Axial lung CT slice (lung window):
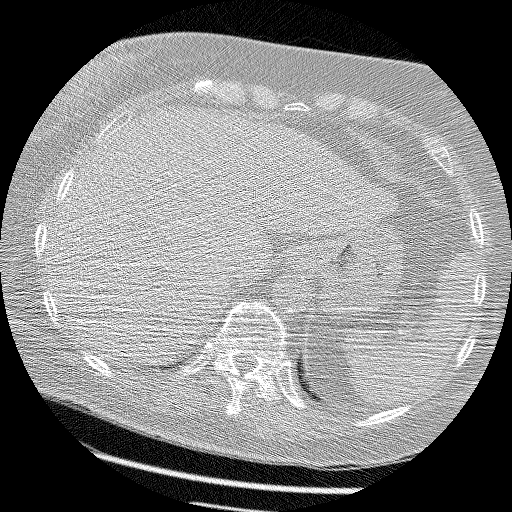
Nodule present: no